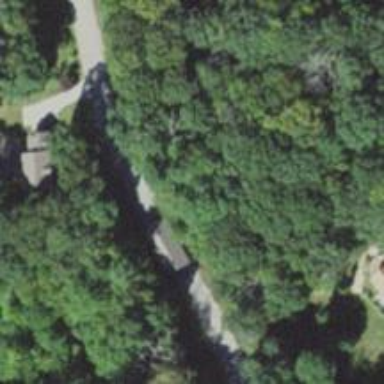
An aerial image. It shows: Covered bridge on residential road.